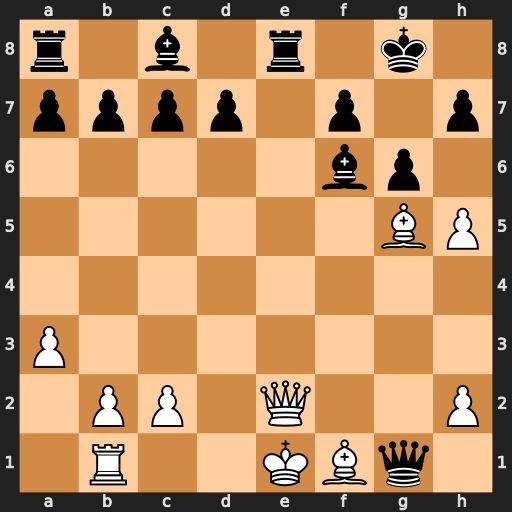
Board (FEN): r1b1r1k1/pppp1p1p/5bp1/6BP/8/P7/1PP1Q2P/1R2KBq1
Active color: w
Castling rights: -
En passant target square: -
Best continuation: Qxe8+ Kg7 h6#